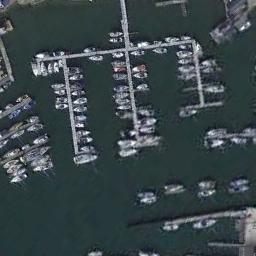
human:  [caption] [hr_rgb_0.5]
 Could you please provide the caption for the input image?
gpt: There are a lot of ships in the harbor .

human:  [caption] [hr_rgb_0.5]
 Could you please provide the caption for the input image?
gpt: The harbor has lots of neatly docked boats and the color of the waters is green .

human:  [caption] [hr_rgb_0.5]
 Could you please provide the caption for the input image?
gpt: There are many branches of the harbor .

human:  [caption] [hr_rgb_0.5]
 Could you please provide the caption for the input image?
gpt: Many yachts are neatly arranged on the sea side of the harbor .

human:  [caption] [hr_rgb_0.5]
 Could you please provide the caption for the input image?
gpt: There are some ships at the harbor .